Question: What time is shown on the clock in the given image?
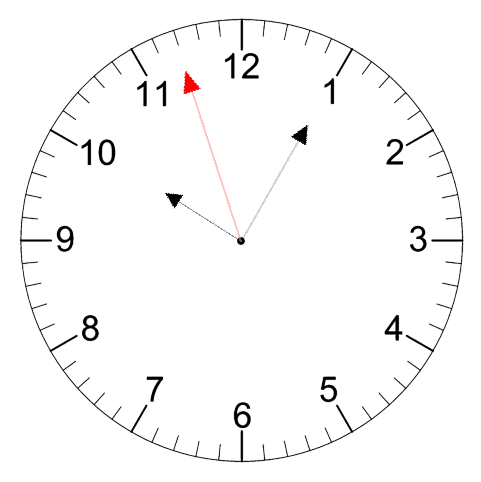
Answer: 10:04:57